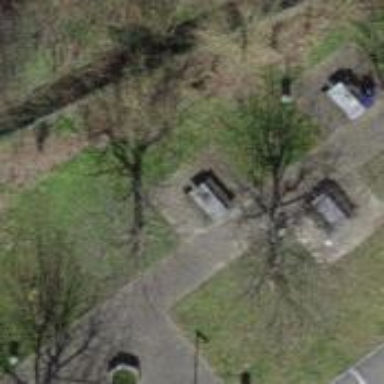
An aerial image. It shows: Picnic table located in leisure land area.